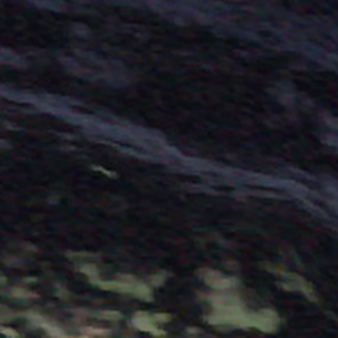
Label: other